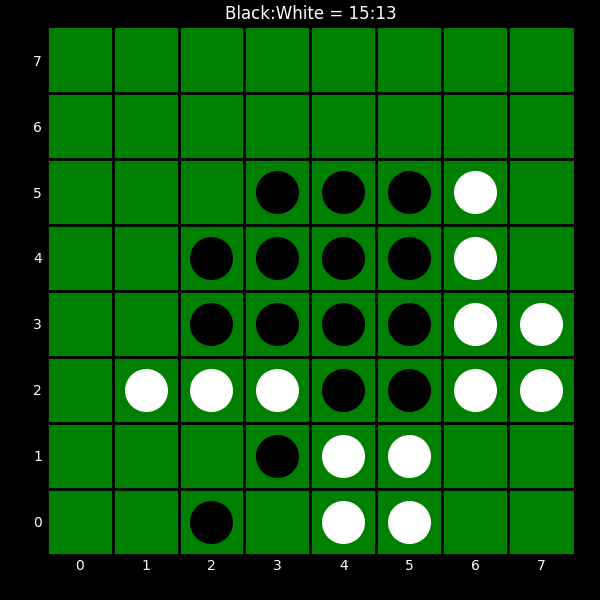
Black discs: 15
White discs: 13